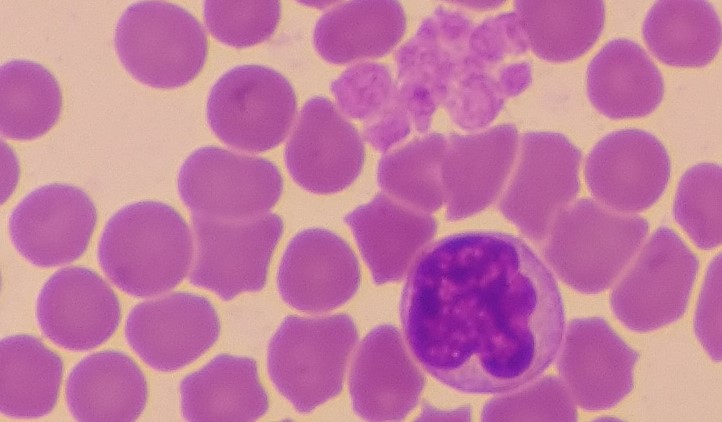
White blood cell type: Monocyte